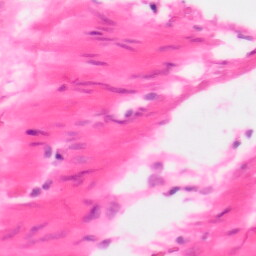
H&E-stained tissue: Colon